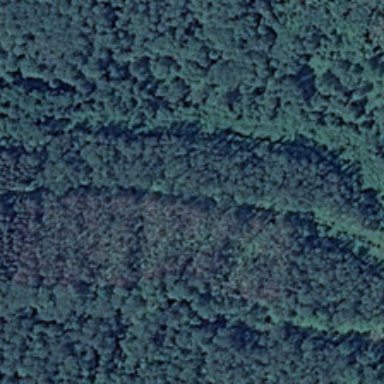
A large number of trees are planted here .